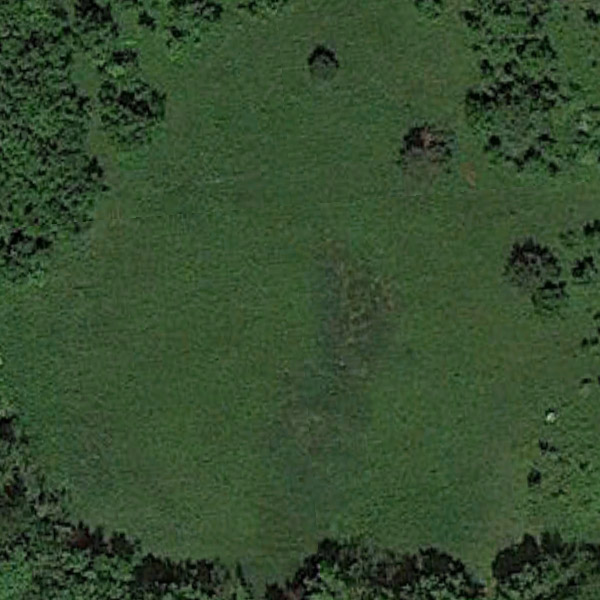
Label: Meadow